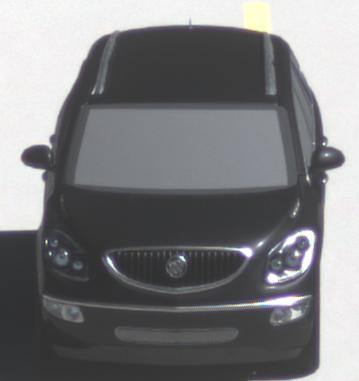
Make: Buick
Model: Enclave
Detailed model: GMT967
Model produced from: 2007
Model produced until: 2017
Doors: 5
Color: black
Road condition: dry road
Daytime: midday
Contrast: high contrast